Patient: sex F, age 82
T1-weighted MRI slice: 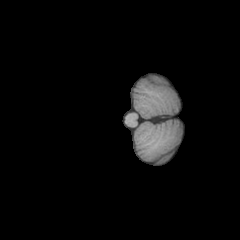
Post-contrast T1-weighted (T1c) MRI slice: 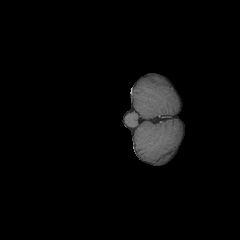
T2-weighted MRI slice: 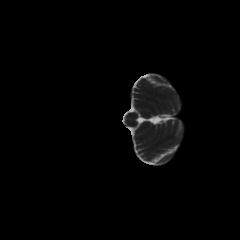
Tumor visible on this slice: no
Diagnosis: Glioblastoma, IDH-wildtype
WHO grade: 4